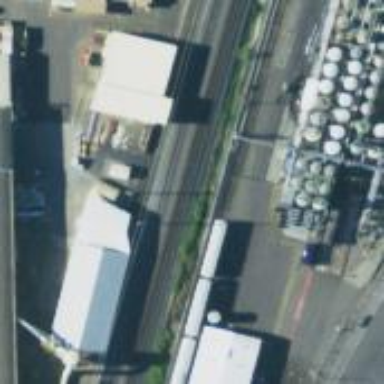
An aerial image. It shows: Railway siding with rails.